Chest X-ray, PA view. Patient: 49 years old, sex M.
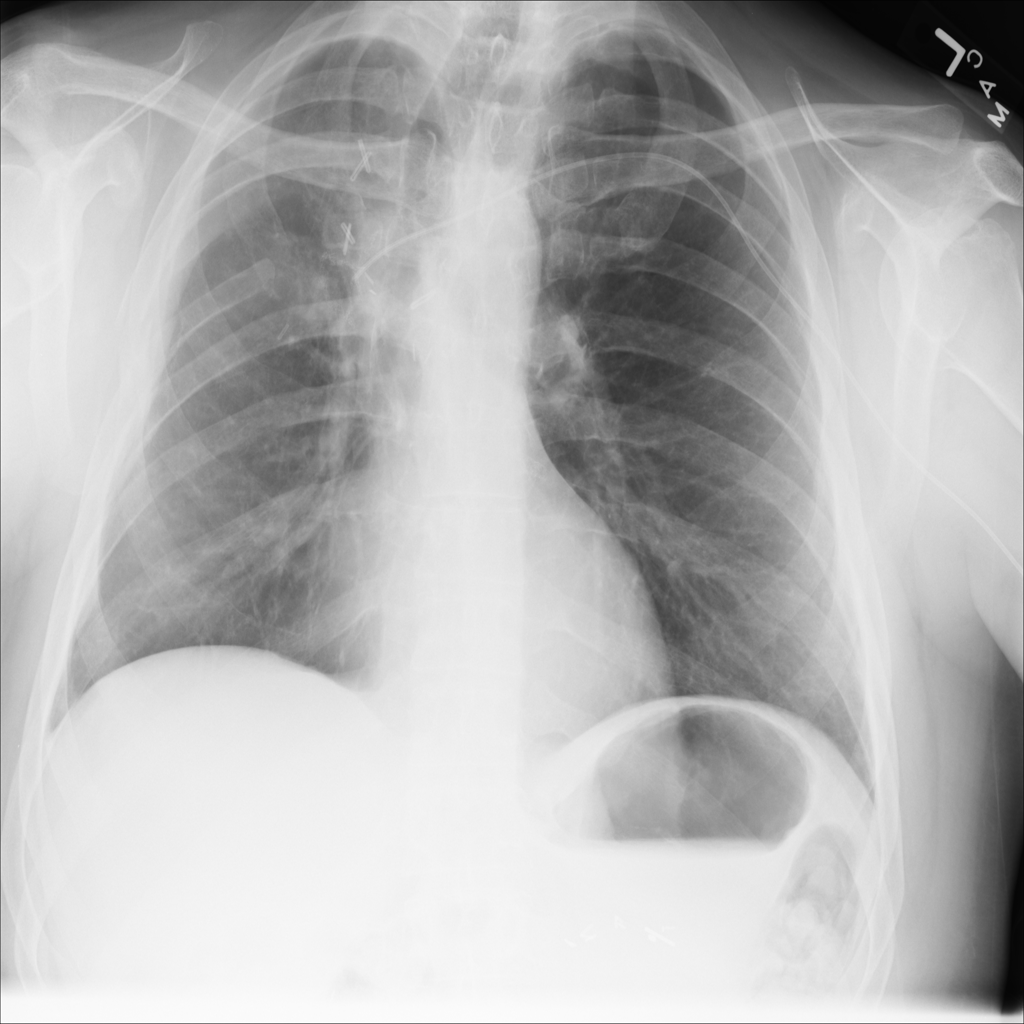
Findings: No Finding